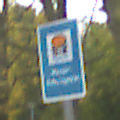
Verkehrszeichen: Wasserschutzgebiet
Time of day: Midday
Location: Outdoor (Nature)
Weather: Overcast
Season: Autumn
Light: Natural